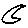
Label: moon